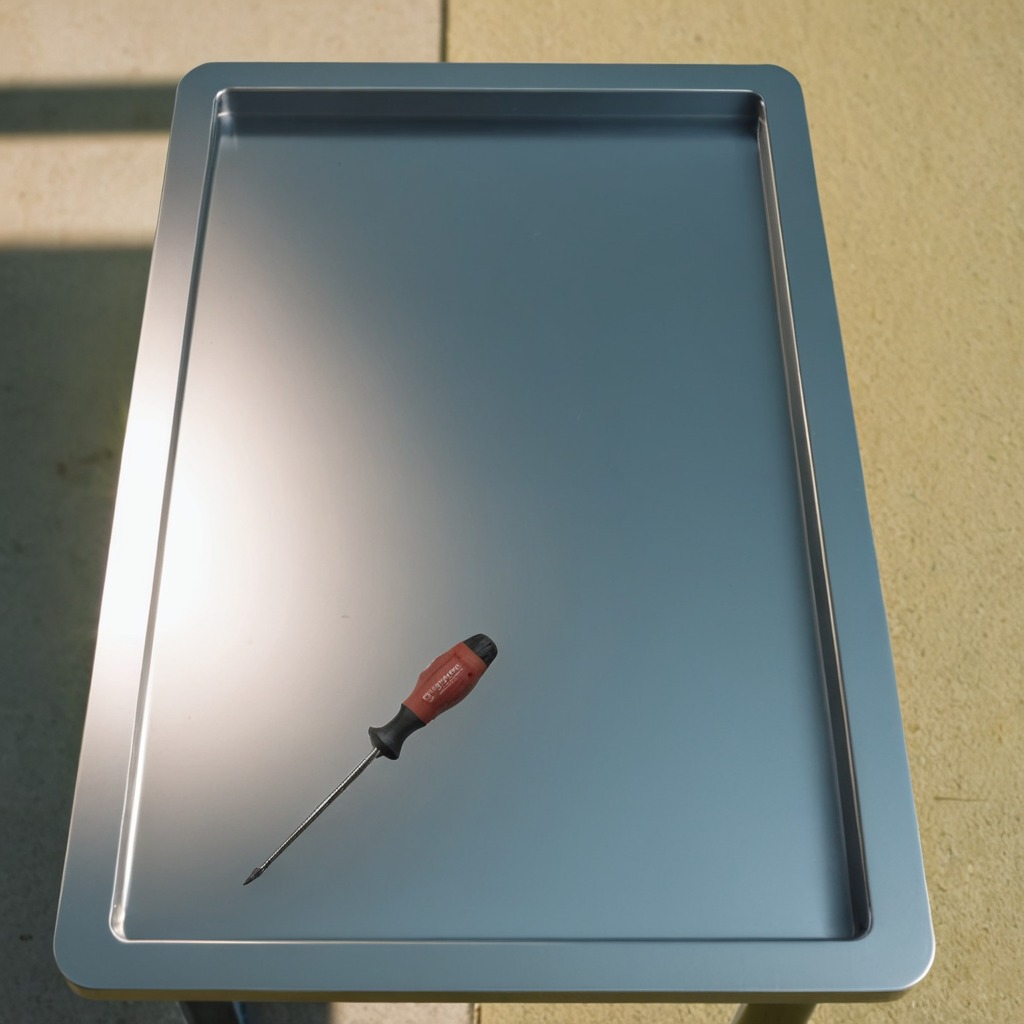
A screwdriver lying on a clean utility table in a temporary outdoor tool station afternoon light present textured surface.